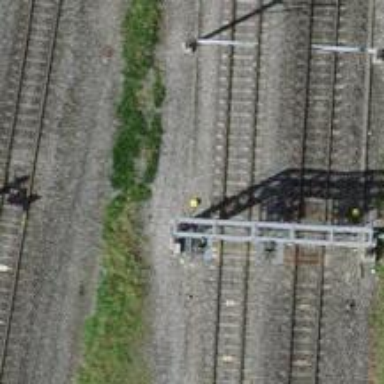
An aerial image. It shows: Railway signal.